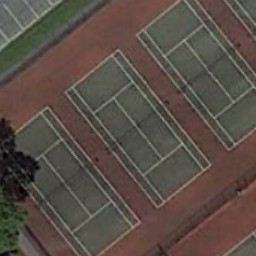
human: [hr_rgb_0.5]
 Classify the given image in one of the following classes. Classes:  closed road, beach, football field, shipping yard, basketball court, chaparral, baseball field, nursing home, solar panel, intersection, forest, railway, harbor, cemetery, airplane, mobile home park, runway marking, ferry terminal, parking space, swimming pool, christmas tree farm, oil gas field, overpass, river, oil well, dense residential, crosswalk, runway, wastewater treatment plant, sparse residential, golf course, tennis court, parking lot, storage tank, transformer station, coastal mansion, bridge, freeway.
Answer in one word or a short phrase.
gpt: tennis court